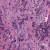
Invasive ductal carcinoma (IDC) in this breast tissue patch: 1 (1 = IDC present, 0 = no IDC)